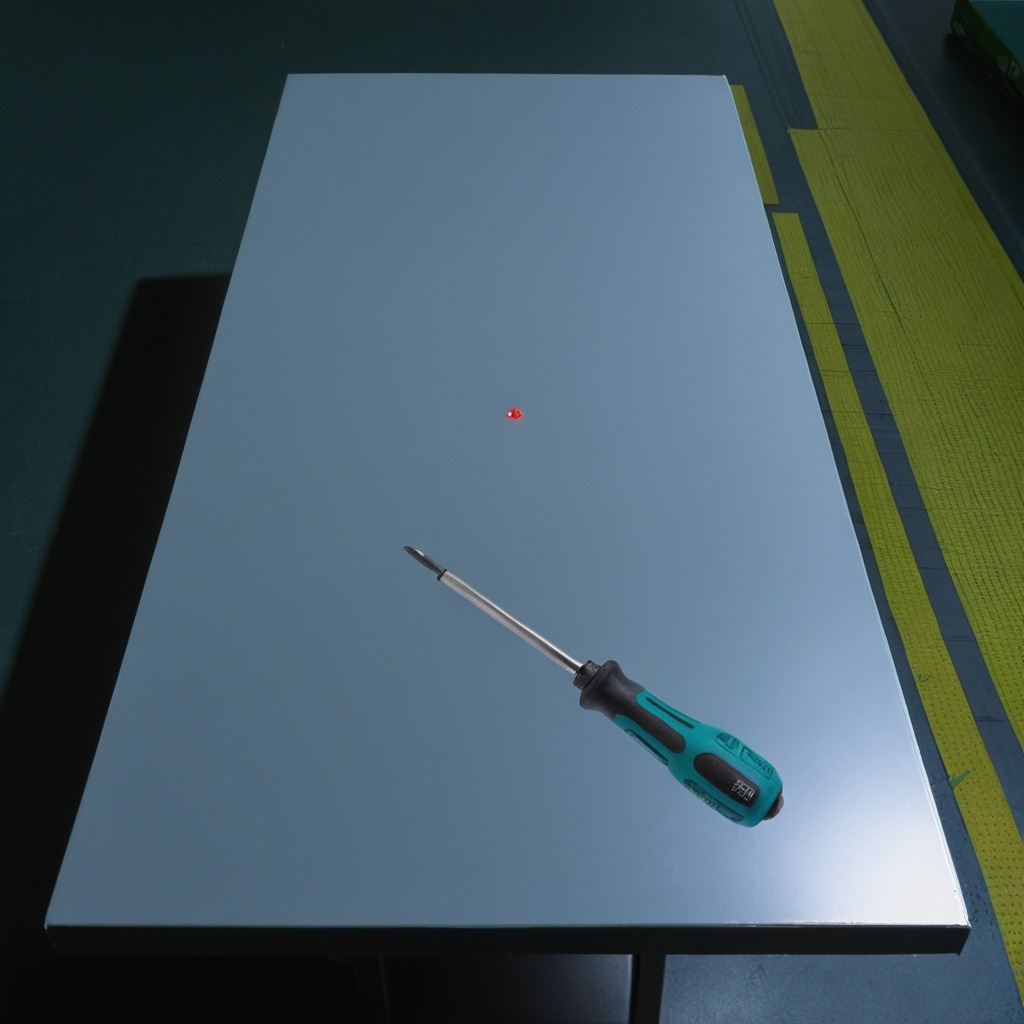
A screwdriver lying on the table in a railway signal maintenance room.